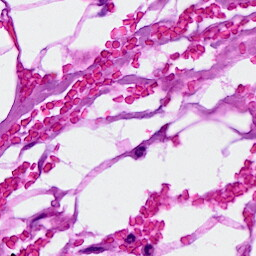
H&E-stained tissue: Breast